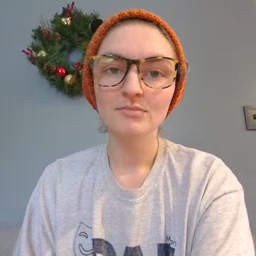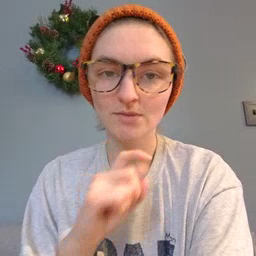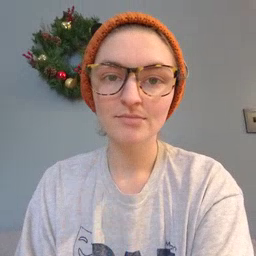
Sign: garbage